Question: I have the following piece of code to listen to a port which is 55000.
'''
static void TcpEchoServer(string _servPort)
{
int servPort = Convert.ToInt32(_servPort);
TcpListener listener = null;
try
{
listener = new TcpListener(IPAddress.Any, servPort);
listener.Start();
}
catch (SocketException sec)
{
Console.WriteLine(sec.ErrorCode + ": " + sec.Message);
Environment.Exit(sec.ErrorCode);
}
byte[] rcvBuffer = new byte[BUFSIZE];
int bytesRcvd;
for (; ; )
{
TcpClient client = null;
NetworkStream netStream = null;
try
{
// Get client connection and stream
client = listener.AcceptTcpClient();
netStream = client.GetStream();
Console.Write("Handling client - ");
// Receive until client closes connection, indicated by 0 return value
int totalBytesEchoed = 0;
bytesRcvd = netStream.Read(rcvBuffer, 0, rcvBuffer.Length);
while (bytesRcvd > 0)
{
netStream.Write(rcvBuffer, 0, bytesRcvd);
totalBytesEchoed += bytesRcvd;
}
Console.WriteLine("echoed {0} bytes.", totalBytesEchoed);
// Close stream and socket
netStream.Close();
client.Close();
}
catch (Exception ex)
{
Console.WriteLine(ex.Message);
netStream.Close();
}
}
}
'''
Once I open started the server, I telnet on my command prompt and send a message, but kept getting a loop responds on my client but no responds on my server. Anyone spot I problem? I can't. I develop on Window 7 VS2010 C# on VMWare on my Mac machine where I telent from my Mac terminal.

I simply assign the bytes received variable within the while loop, so it won't loop as soon as it completes. Thank you for pointing the problem out. Following is my solution code:
'''
while ((bytesRcvd = netStream.Read(rcvBuffer, 0, rcvBuffer.Length)) > 0)
{
netStream.Write(rcvBuffer, 0, bytesRcvd);
totalBytesEchoed += bytesRcvd;
}
'''
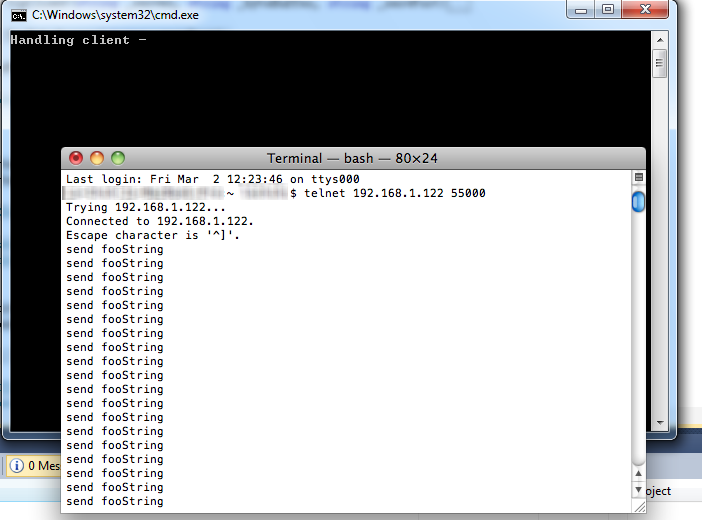
Answer: The culprit is:
'''
while (bytesRcvd > 0)
'''
As long as any message was received it will loop indefinitely (you don't have a condition to prevent this).
This could probably be replaced with a simple 'if' unless for some reason (not obvious in your code) you need it to loop:
'''
if (bytesRcvd > 0)
'''
On second look, it almost looks like you're trying to verify that all of the bytes are transmitted by using this code:
'''
while (bytesRcvd > 0)
{
netStream.Write(rcvBuffer, 0, bytesRcvd);
totalBytesEchoed += bytesRcvd;
}
'''
The third parameter isn't a byref argument, so it won't be updated with the value that was actually sent (if less than the value passed in). 'Write' differs slightly from 'Read' in that it will actually throw a 'SocketException' if it was unable to transfer the number of bytes requested (as opposed to informing you of how many were successful). I would probably change it to:
'''
if (bytesRcvd == 0)
throw new SocketException(String.Format("Unable to receive message");
netStream.Write(rcvBuffer, 0, bytesRcvd);
totalBytesEchoed += bytesRcvd;
'''
Or better yet implement some fundamental message framing to allow your application to know how many bytes it should expect.